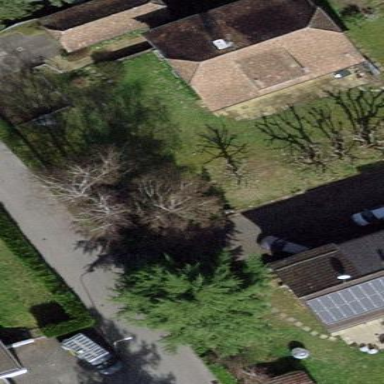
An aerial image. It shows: Garden enclosed by fence.